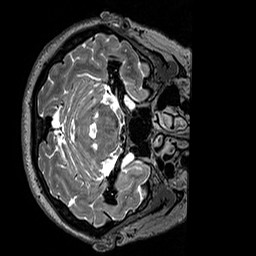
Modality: T2w
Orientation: axial
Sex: female
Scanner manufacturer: siemens
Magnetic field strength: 3 T
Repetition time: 3.2 s
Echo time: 0.409 s